Brain MRI, t1w sequence, axial 2D slice.
Patient: age 46, sex F, weight 90 kg, height 1.9 m
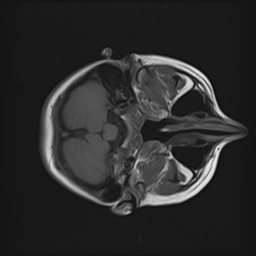